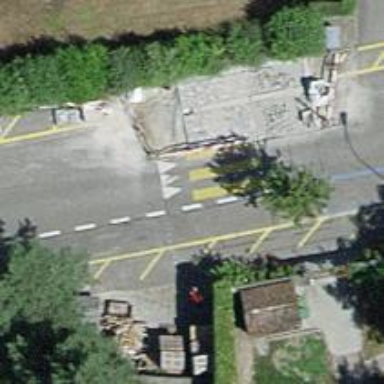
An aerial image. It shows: Footway with zebra crossing.